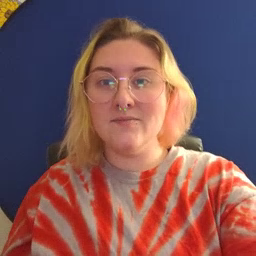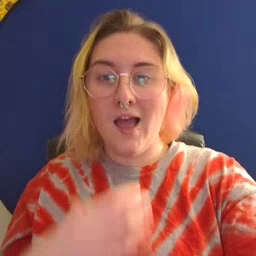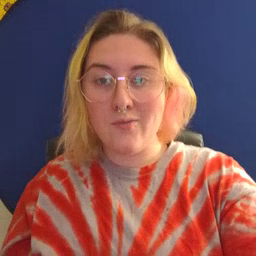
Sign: hungry